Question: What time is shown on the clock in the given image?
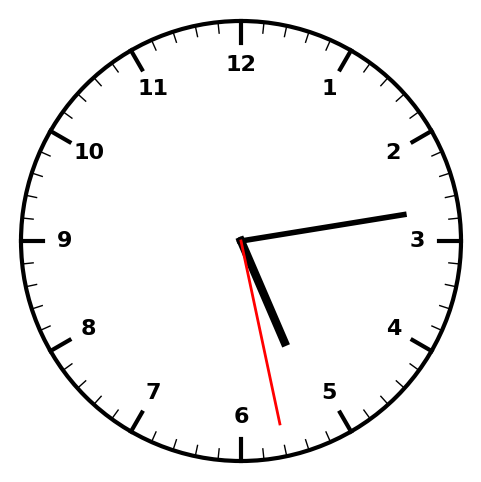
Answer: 05:13:28